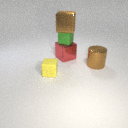
large red metal cube behind large brown metal cylinder